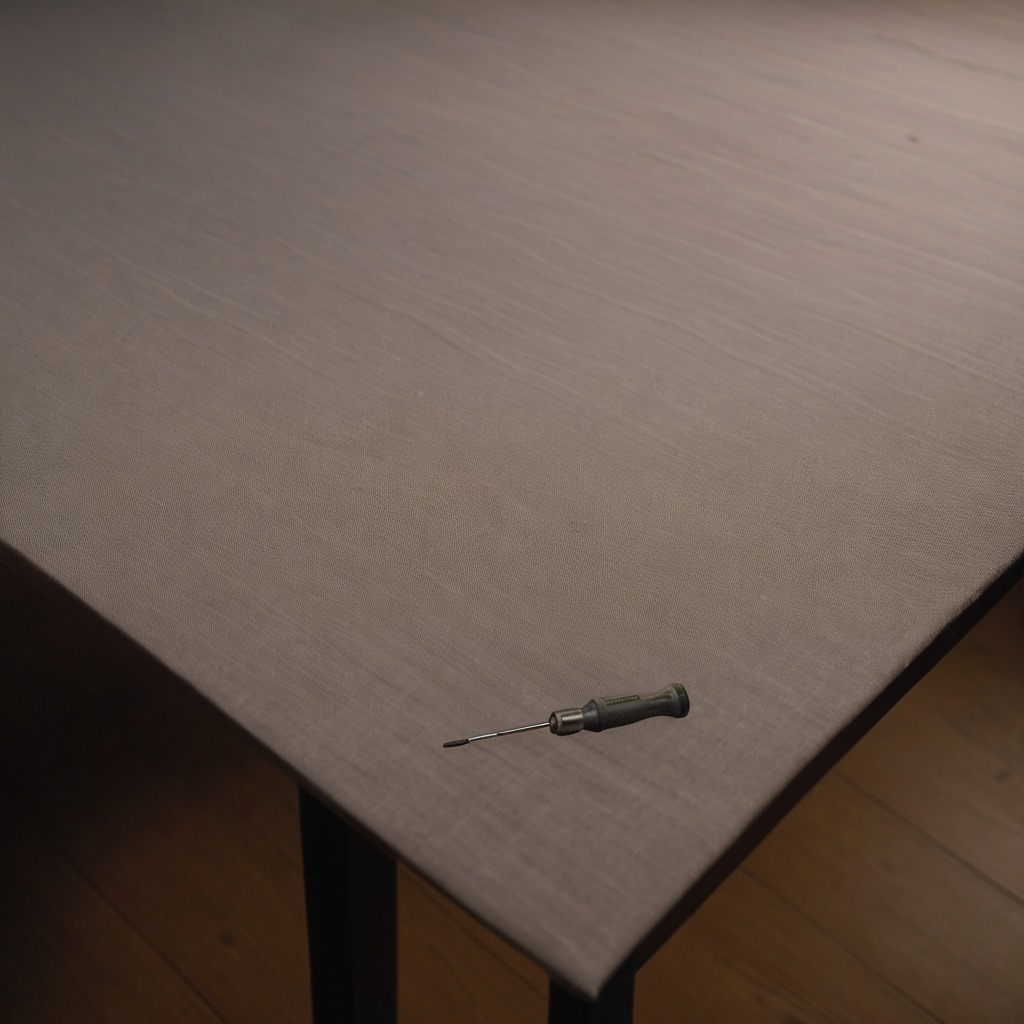
A screwdriver lies on a wooden table inside a workshop at night with soft shadows beneath the cloth.